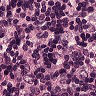
Metastatic tissue present: yes